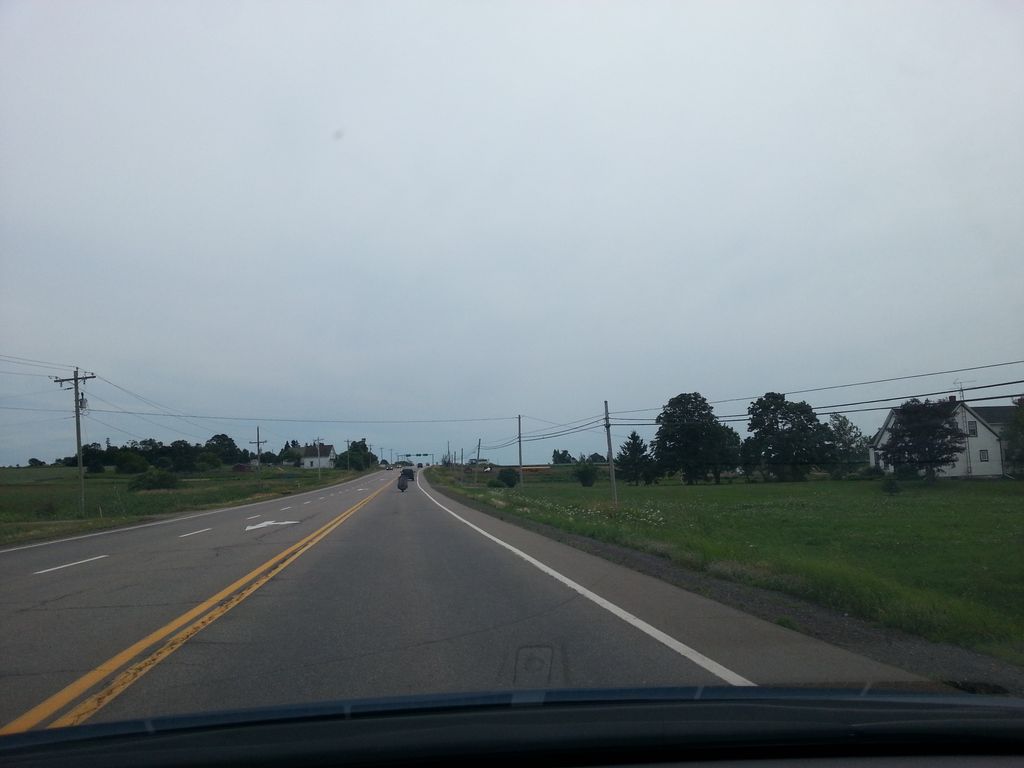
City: charlottetown